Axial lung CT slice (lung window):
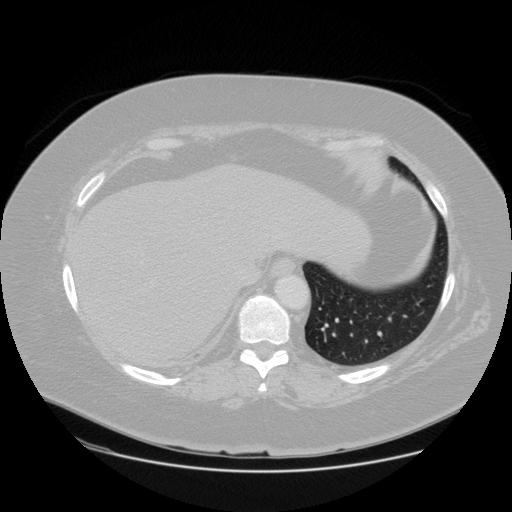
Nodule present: no